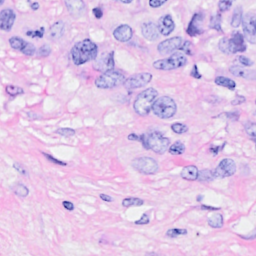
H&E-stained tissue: Breast